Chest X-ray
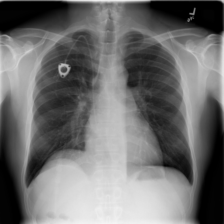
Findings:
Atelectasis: negative
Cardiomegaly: negative
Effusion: negative
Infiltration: positive
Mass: negative
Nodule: negative
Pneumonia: negative
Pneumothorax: negative
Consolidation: negative
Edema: negative
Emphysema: negative
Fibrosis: negative
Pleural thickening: negative
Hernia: negative